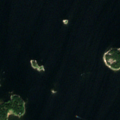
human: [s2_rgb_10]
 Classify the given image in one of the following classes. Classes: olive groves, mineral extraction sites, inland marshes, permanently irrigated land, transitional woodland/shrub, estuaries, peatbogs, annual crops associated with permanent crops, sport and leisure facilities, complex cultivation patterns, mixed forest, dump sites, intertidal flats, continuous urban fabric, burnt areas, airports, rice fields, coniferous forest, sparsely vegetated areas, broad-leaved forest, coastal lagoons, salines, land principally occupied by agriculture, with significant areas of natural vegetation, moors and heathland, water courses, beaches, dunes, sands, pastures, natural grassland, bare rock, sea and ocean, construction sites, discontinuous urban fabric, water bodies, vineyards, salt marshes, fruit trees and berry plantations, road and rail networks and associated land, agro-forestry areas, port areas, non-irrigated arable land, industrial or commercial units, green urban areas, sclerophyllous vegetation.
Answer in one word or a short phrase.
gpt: sea and ocean